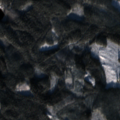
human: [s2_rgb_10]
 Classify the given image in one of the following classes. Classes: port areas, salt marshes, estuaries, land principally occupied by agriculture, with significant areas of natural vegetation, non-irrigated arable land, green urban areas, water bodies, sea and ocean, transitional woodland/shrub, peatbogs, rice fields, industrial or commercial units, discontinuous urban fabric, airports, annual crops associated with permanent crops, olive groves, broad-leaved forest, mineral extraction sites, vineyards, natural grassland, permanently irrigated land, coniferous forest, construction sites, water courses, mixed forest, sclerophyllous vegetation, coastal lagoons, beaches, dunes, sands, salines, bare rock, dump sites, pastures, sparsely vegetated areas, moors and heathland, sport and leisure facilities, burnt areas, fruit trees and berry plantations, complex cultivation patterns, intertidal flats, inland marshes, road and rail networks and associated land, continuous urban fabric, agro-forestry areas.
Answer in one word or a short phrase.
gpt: coniferous forest, mixed forest, transitional woodland/shrub, water bodies